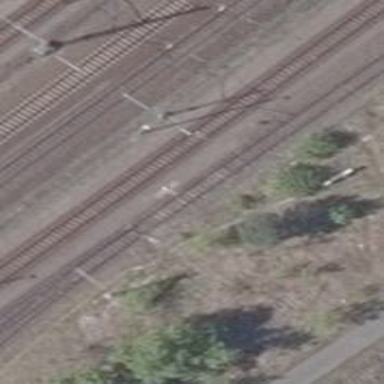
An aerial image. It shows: Railway switch.